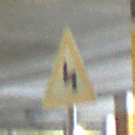
Verkehrszeichen: DoppelkurveZunaechstLinks
Umgebung: Indoor, Special
Tageszeit: NotSpecified
Wetter: NotSpecified
Licht: Artificial
Jahreszeit: NotSpecified
Kontrast: HighContrast